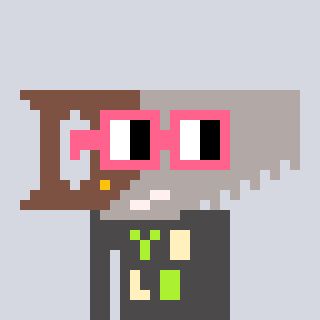
a pixel art character with square pink glasses, a saw-shaped head and a grayscale-colored body on a cool background